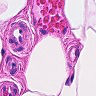
Metastatic tissue present: no